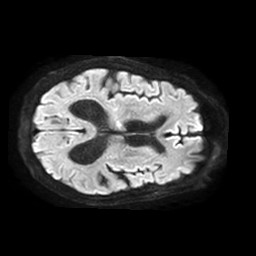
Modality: TRACE
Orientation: axial
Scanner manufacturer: philips
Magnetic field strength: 1.5 T
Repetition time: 3.512 s
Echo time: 0.07039 s